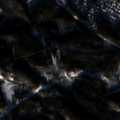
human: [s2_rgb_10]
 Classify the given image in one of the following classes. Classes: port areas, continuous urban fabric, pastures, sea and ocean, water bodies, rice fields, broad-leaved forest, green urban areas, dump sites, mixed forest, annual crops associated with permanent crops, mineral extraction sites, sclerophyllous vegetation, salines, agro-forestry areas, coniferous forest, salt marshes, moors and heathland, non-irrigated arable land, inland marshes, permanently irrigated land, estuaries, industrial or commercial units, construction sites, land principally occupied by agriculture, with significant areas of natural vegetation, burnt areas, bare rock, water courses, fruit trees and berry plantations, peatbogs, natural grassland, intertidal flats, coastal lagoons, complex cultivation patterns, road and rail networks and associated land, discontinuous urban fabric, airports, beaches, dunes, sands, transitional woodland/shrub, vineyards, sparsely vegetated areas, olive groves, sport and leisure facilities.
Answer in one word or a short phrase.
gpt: discontinuous urban fabric, coniferous forest, mixed forest